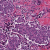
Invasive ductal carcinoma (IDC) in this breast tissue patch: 1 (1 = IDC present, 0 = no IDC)